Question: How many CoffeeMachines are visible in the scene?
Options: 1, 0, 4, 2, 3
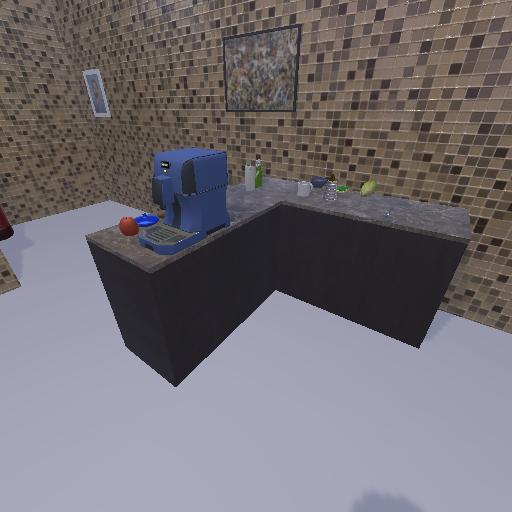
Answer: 1